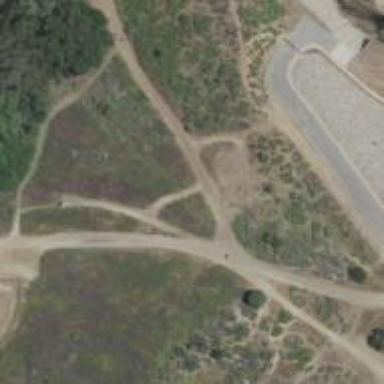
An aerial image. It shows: Disc golf basket.